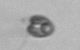
Label: Pyramimonas